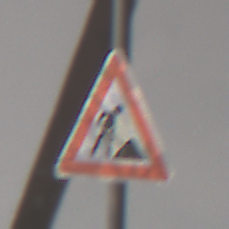
Verkehrszeichen: Arbeitsstelle
Umgebung: Roofed, Urban
Tageszeit: MorningAfternoon
Wetter: PartlyCloudy
Licht: Natural
Jahreszeit: NotSpecified
Kontrast: MediumContrast